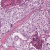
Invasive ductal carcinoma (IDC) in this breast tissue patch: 1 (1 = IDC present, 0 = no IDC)